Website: apple
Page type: account-selection
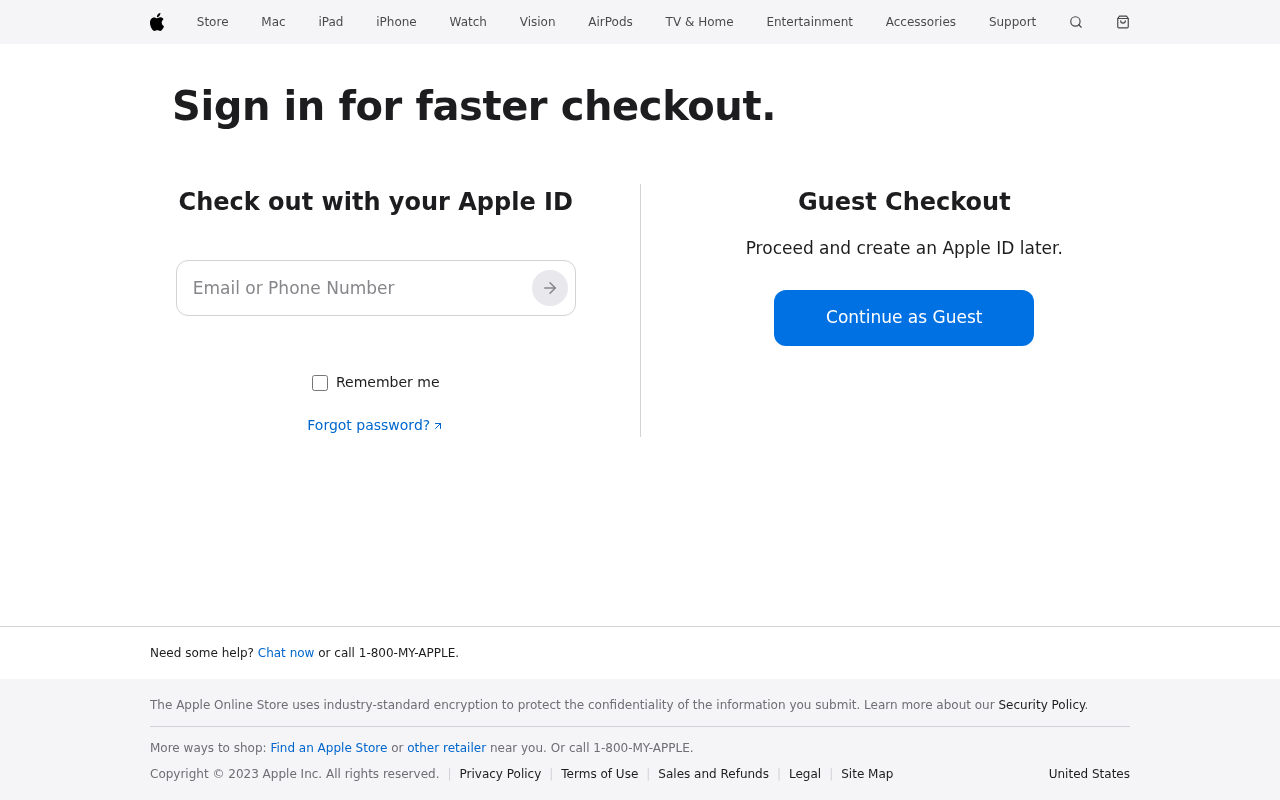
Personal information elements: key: PII_EMAIL
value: ashley.sexton@gmail.com